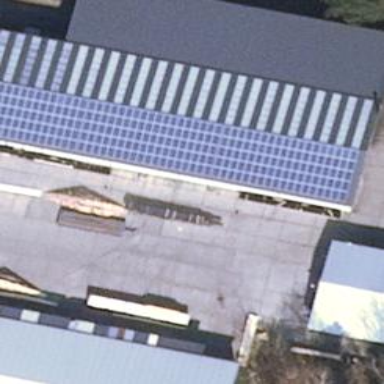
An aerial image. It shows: Building equipped with small solar photovoltaic panel for electricity generation.